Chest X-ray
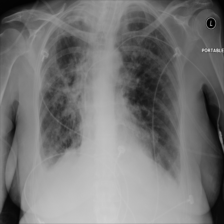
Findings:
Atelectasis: negative
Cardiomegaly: negative
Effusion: positive
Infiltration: positive
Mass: negative
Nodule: positive
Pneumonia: negative
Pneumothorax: negative
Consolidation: negative
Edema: negative
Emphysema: negative
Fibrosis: negative
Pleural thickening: negative
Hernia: negative